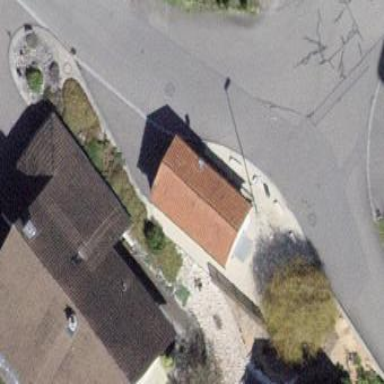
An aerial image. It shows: Garage.